Question: This is my first time using Twitter's 'typeahead.js'. I've got parts of it working, but what's not working is when I type ahead, the drop down list under the input text box is supposed to fill with values, but instead for me it says "undefined".
Here's my client-side code:
'''
$(document).ready(function () {
$('input.typeahead-devs').typeahead({
name: 'movies',
remote: {
url: 'http://localhost:61182/api/SixFilm/GetMovies?term=%QUERY',
dataType: 'json',
}
});
});
'''
The URL in the code above works and returns valid JSON. Here's my UI and my Firebug output:

I have a feeling I'm getting "undefined" because my "typeahead" doesn't know what to put for the values in the drop down list. Is there a particular variable I'm missing in my '.typeahead' call? How would I construct my 'typeahead' correctly so that I get values in my drop down list?
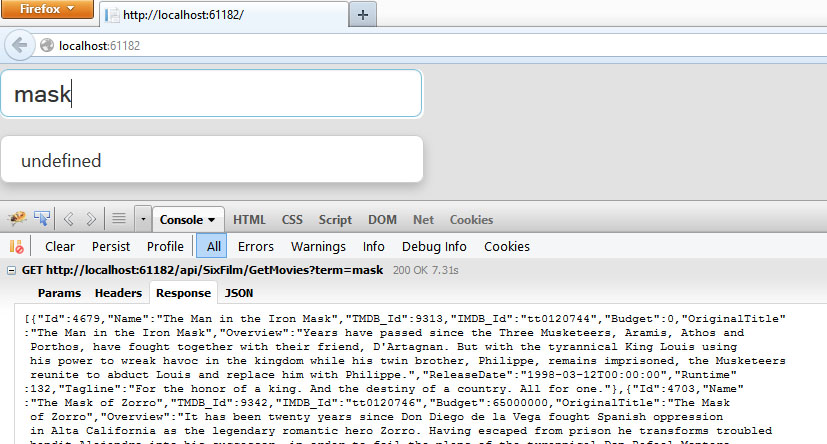
Answer: I solved my problem. I needed 'valueKey'. 'valueKey' in my example is "Name", which is what I want to populate the drop down list:
'''
$(document).ready(function () {
$('input.typeahead-devs').typeahead({
name: 'movies',
remote: {
url: 'http://localhost:61182/api/SixFilm/GetMovies?term=%QUERY',
dataType: 'json',
}
valueKey: "Name",
});
});
'''